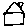
Label: house